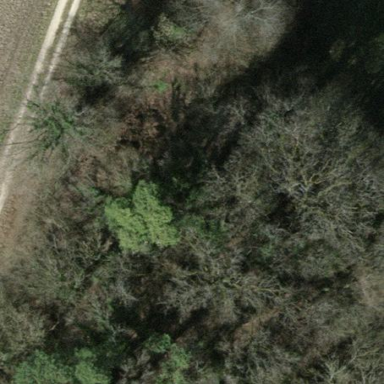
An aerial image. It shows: Mixed woodland area with various types of trees.